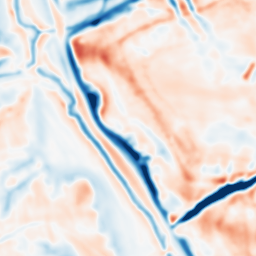
Category: multiscale
Decomposition family: dog_multiscale
Decomposition parameters: sigma_ratio: 1.4
n_scales: 4
base_sigma: 2
Upsampling method: quadratic
Upsampling parameters: scale: 8
Upsampling scale: 8